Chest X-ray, AP view. Patient: 15 years old, sex F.
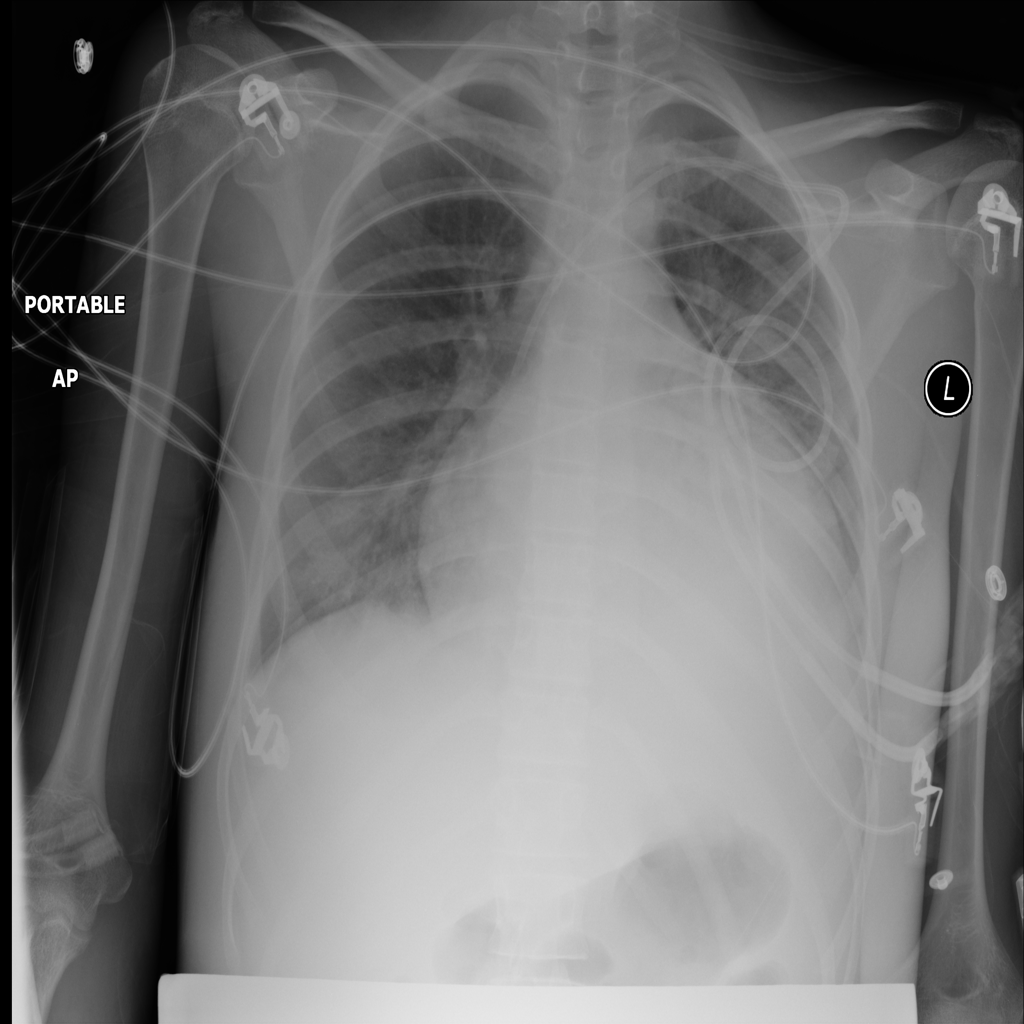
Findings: Effusion